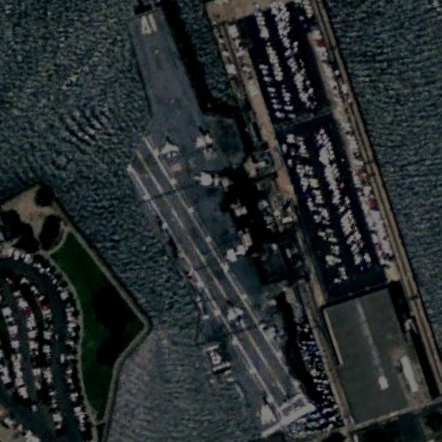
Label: aircraft_carrier